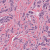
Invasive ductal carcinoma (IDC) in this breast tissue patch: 1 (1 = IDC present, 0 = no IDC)